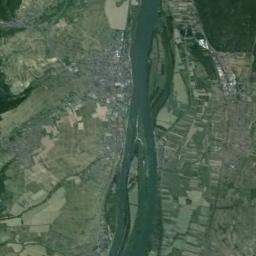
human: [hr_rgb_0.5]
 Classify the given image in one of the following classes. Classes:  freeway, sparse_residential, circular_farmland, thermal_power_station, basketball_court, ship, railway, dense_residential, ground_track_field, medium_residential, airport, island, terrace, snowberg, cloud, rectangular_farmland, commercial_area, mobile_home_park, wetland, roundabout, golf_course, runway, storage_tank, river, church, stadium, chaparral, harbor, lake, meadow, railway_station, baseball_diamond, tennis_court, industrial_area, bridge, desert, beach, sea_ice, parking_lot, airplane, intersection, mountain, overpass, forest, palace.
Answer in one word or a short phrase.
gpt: river